Question: From analyzing the heap usage and the number of objects created, I believe this is what's causing my program to have huge memory usage and causing it to run slower than expected.
How can I determine what is causing this high memory usage and pinpoint which bit of the code is actually causing it.
I've used Plumbr to try and identify any memory leaks and they say there is none.
Here is an image of the heap usage and objects used.

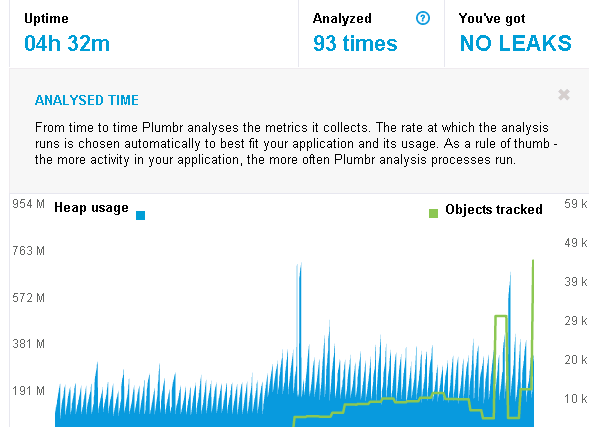
Answer: If your code frequently allocates new objects the garbage collection might run very often slowing down your program. I'm using JProfiler in the office to track down this kind of problem. It tells you how many objects of a certain class are allocated and makes it ease to find allocation hotspots. This is a commercial software but i believe they have a trail.